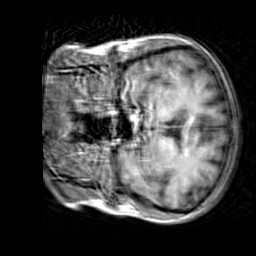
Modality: T1w
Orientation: coronal
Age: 29
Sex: female
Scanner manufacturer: siemens
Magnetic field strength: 3 T
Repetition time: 2.3 s
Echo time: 0.00303 s